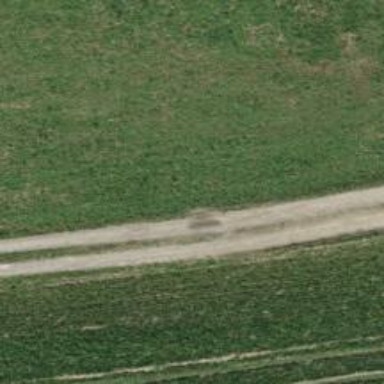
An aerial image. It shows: Track with compacted grade3 surface.